Question: I'm constructing a program to search all .xml inside a folder setted by user (Source folder) and copy all these files to another folder (Destination folder).

My program is able to search all XML within all sub folders from (Source folder), the result returns around 5000 files that are placed on a list, this list is worked later by a function, but he can only work with 31 files, then appears "not responding "and the debugger shows that the program is staying a long time in the execution.
Here is my code:
Button action:
'''
private void btnCopiarSalvar_Click(object sender, EventArgs e)
{
foreach (string name in listFileNames)
{
if (readXML(name ))
{
tbArquivo.Text = name ; //Feedback textbox, tell the current filename
}
}
pbStatus.Increment(50);
cbFinal.Checked = true; //Feedback checkBox, to tell user that the task is over.
}
'''
Function ReadXML
'''
public bool readXML(string name)
{
//foreach (string nome in listaArquivos)
//{ //I tried to the foreach inside, but nothing Works.
try
{
string text = null;
string readBuffer = File.ReadAllText(name);
text = readBuffer.Aggregate(text, (current, b) => current + b);
var encoding = new ASCIIEncoding();
Byte[] textobytes = encoding.GetBytes(text);
if (!File.Exists(destino))
{
string destinoComNomeArquivo = destino + "\" + Path.GetFileName(nome);
using (FileStream fs = File.Create(destinoComNomeArquivo))
{
foreach (byte textobyte in textobytes)
{
fs.WriteByte(textobyte);
pbProcess.PerformStep();
}
Console.WriteLine("Arquivo gravado " + Path.GetFileName(nome));
}
}
pbProcess.PerformStep();
}
catch (Exception e)
{
Console.WriteLine(e);
}
//}
return true;
}
'''
Error: ContextSwitchDeadlock was detected.
Tried Solution: Disable Managed Debug Assistants.
After disabling the MDA, the programs still only read-copy 31 files (of 5k).
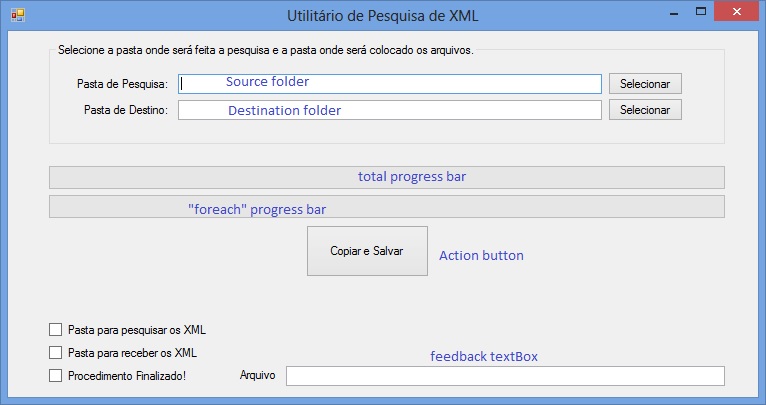
Answer: The first thing i recommand is ... don't do that kind of file copy! use the <URL> function instead.
Try to use this code snipping from <URL>:
'''
void DoCopy(string path)
{
var copytask = new Task(() =>
{
string destinoComNomeArquivo = @"C:" + Path.GetFileName(path);
DirectoryCopy(path, destinoComNomeArquivo, false);
});
copytask.Start();
}
private void DirectoryCopy(string sourceDirName, string destDirName, bool copySubDirs)
{
DirectoryInfo dir = new DirectoryInfo(sourceDirName);
DirectoryInfo[] dirs = dir.GetDirectories();
if (!dir.Exists)
{
throw new DirectoryNotFoundException(
"Source directory does not exist or could not be found: "
+ sourceDirName);
}
if (!Directory.Exists(destDirName))
{
Directory.CreateDirectory(destDirName);
}
FileInfo[] files = dir.GetFiles();
foreach (FileInfo file in files)
{
string temppath = Path.Combine(destDirName, file.Name);
file.CopyTo(temppath, false);
}
var counter = 0;
var maxcounter = files.Count();
while (maxcounter < counter)
{
var item = files.ElementAt(counter).Name;
WriteAsnc(item);
counter++;
}
if (copySubDirs)
{
foreach (DirectoryInfo subdir in dirs)
{
string temppath = Path.Combine(destDirName, subdir.Name);
DirectoryCopy(subdir.FullName, temppath, copySubDirs);
}
}
}
const int _maxwritingprocess = Environment.ProcessorCount;
int _currentwritingtasks;
void WriteAsnc(string filepath)
{
_currentwritingtasks++;
var task = Task.Factory.StartNew(() =>
{
XDocument doc = XDocument.Load(filepath);
doc.Elements().First().Add(new XAttribute("Attribute Name","Attribute Value"));
doc.Save(filepath);
_currentwritingtasks--;
});
if(_currentwritingtasks == _maxwritingprocess)
task.Wait();
_currentwritingtasks--;
}
'''
The next point the 'ContextSwitchDeadlock' is a Threading problem and i thing your 'pbProcess' is the source. What does that Process do i don't see anything of that process and i don't thing it is Impotent for your copy